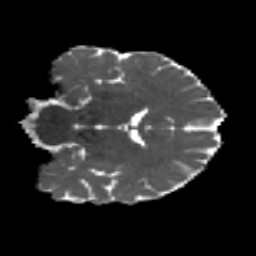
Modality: MD
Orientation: coronal
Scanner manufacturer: siemens
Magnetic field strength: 3 T
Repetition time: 4.16 s
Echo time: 0.0806 s